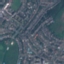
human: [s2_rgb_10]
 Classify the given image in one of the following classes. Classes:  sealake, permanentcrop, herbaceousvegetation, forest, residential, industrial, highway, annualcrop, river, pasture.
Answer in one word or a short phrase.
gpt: Residential